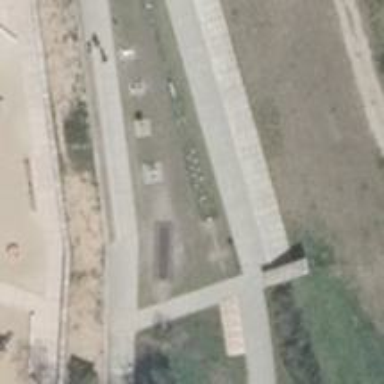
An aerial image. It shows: Playground featuring balance activity.